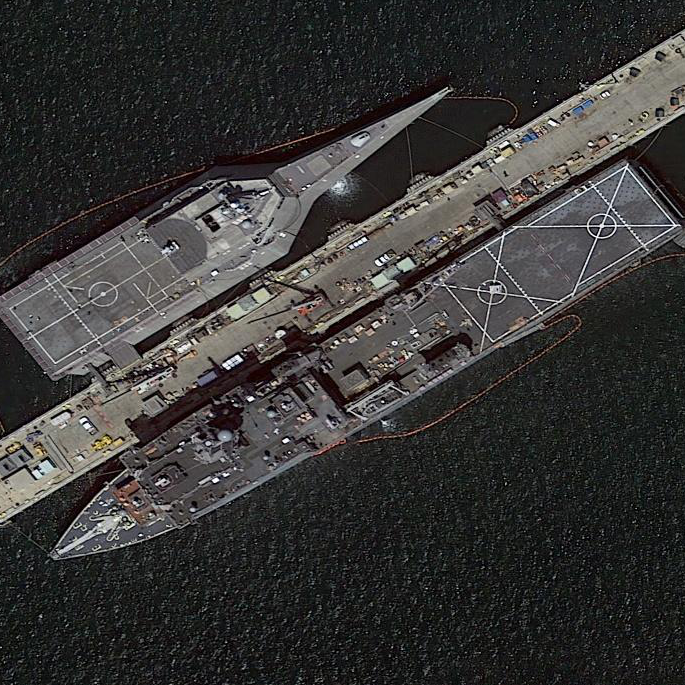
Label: combat